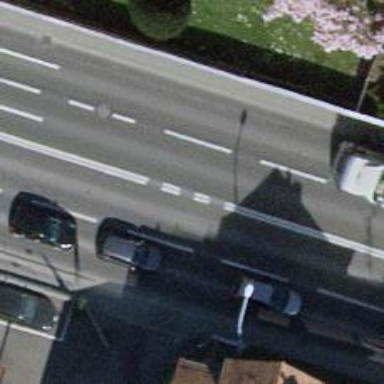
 which is classified as primary highway."